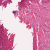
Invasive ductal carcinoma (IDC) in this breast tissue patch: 0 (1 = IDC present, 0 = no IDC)